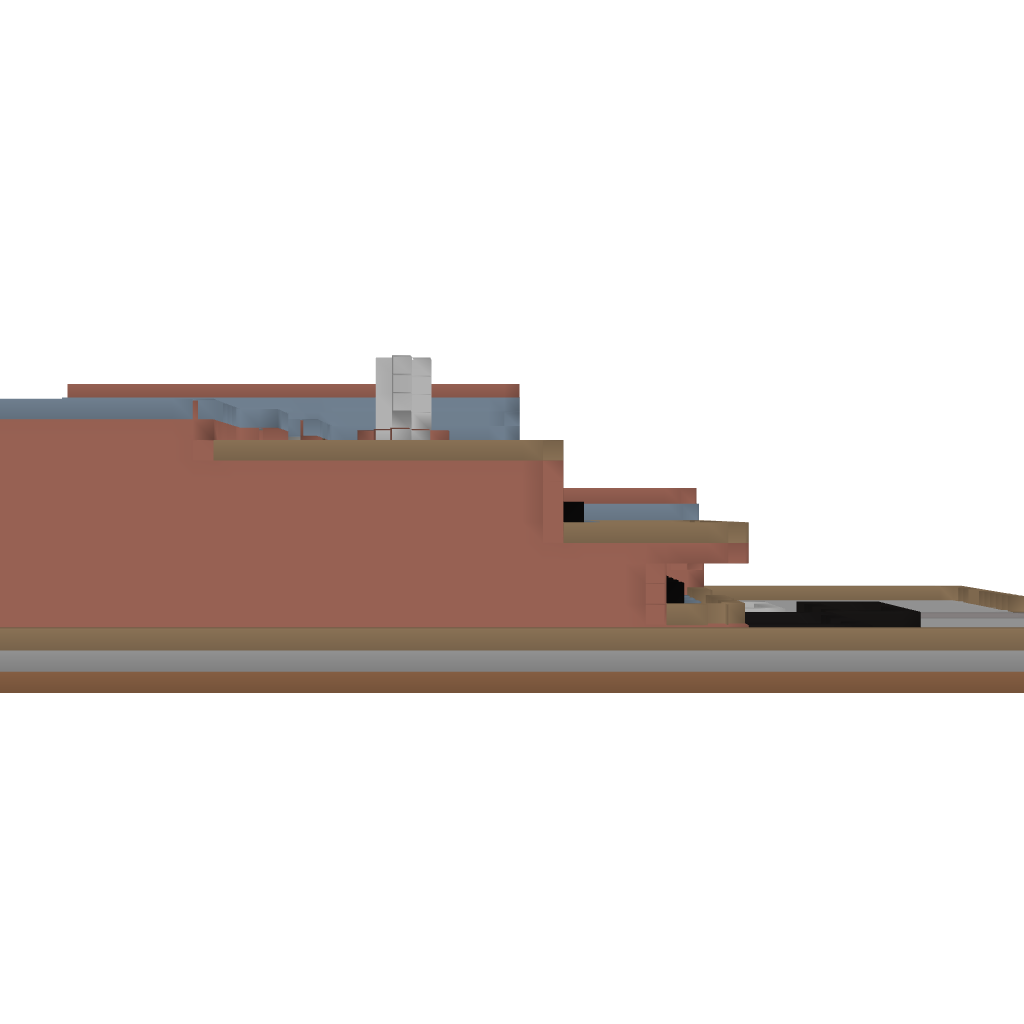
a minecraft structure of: Modern Brick House